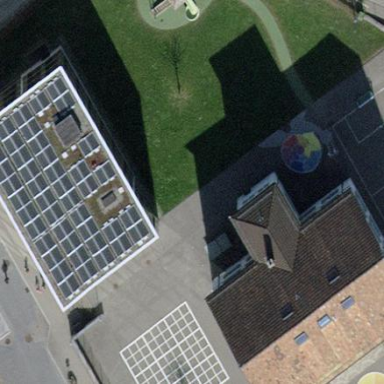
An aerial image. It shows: Gabled roof school building.